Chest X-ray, AP view. Patient: 54 years old, sex M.
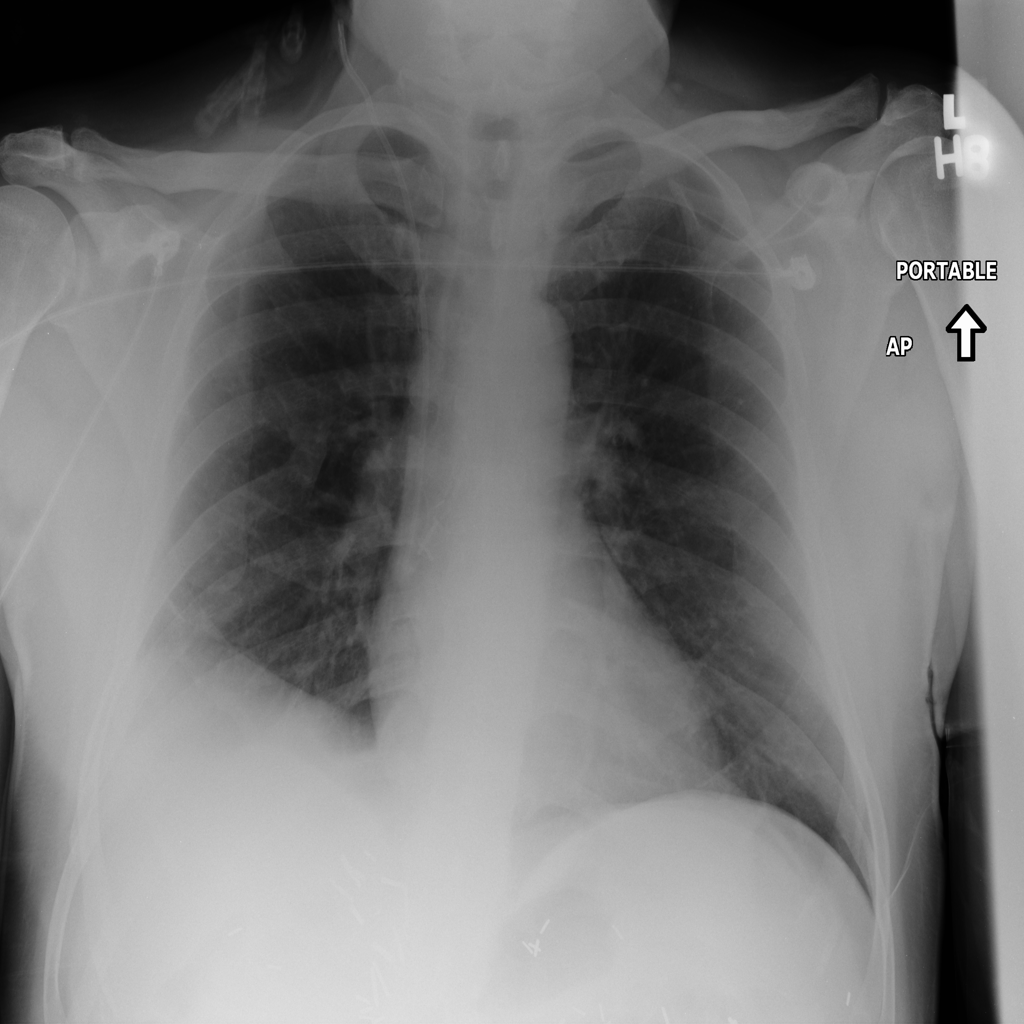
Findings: Pleural_Thickening